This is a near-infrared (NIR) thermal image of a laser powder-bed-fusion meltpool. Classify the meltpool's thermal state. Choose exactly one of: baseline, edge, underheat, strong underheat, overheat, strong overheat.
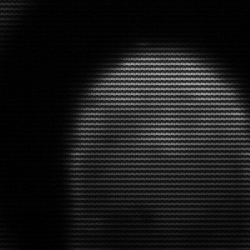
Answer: edge